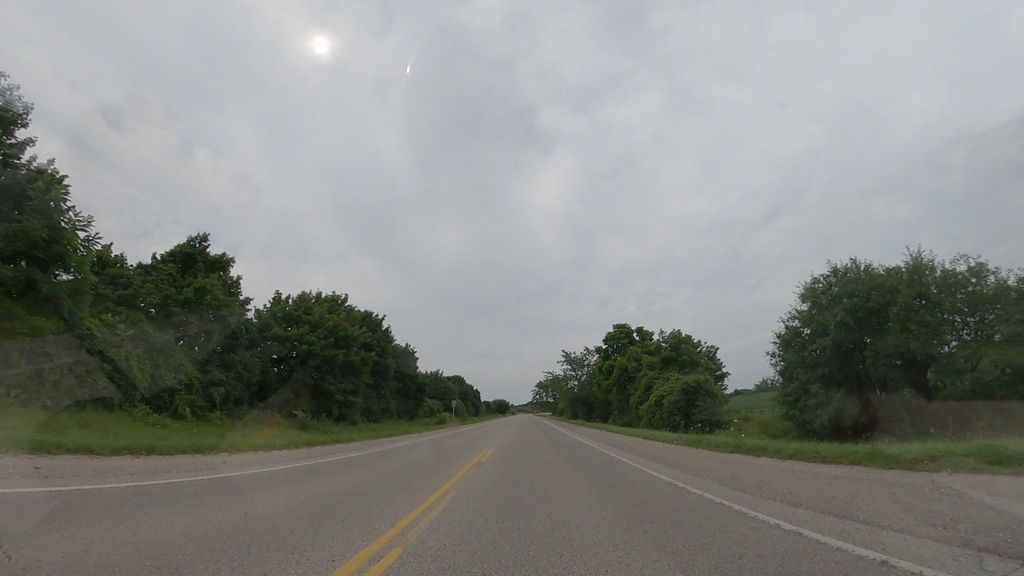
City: kitchener-waterloo